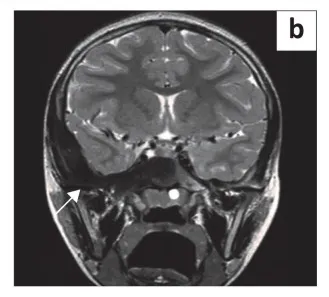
Coronal T2-weighted MRI images (a, b) confirm focal unilateral involvement of the spheno-temporal bone with homogenous hypointensity (white arrows). Associated extension into the pituitary fossa is demonstrated with minimal cranial displacement of the hypothalamic-pituitary axis. The hypothalamic-pituitary axis was otherwise normal.
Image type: radiology (mri)